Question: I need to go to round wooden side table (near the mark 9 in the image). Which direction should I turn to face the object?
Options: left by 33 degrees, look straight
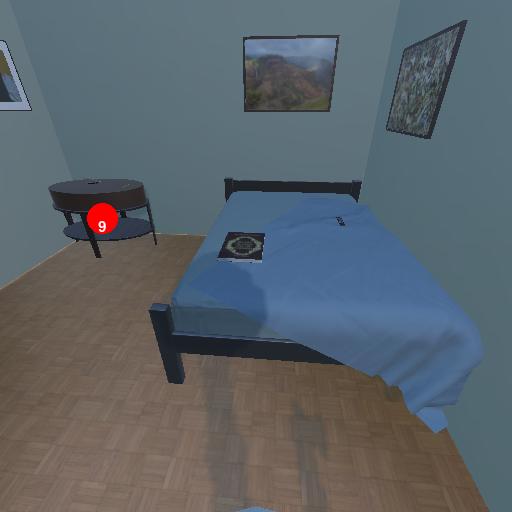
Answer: left by 33 degrees